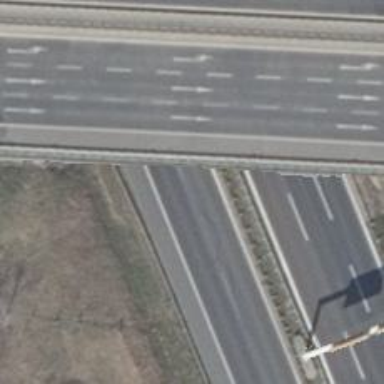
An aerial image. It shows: This is trunk highway with motorroad.